Field crop: maize
Growth stage: 2
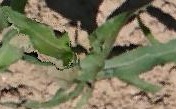
Species: maize